Field crop: tomato
Growth stage: 2
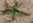
Species: solanum